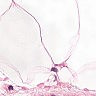
Metastatic tissue present: no